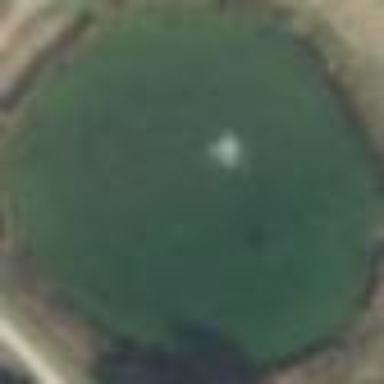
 designated as fountain and classified as lateral water hazard."